Interaction volume radius: 5 \u00c5
Interaction volume height: 10 \u00c5
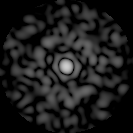
Disorder parameter: 0.7794